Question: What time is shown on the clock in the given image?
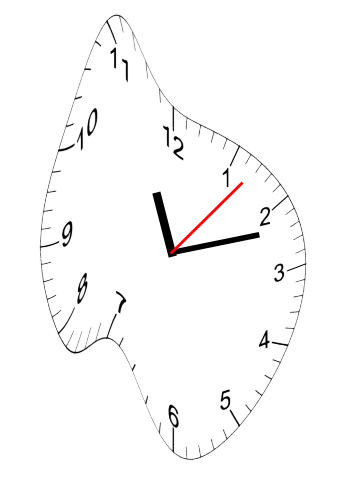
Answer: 11:12:07